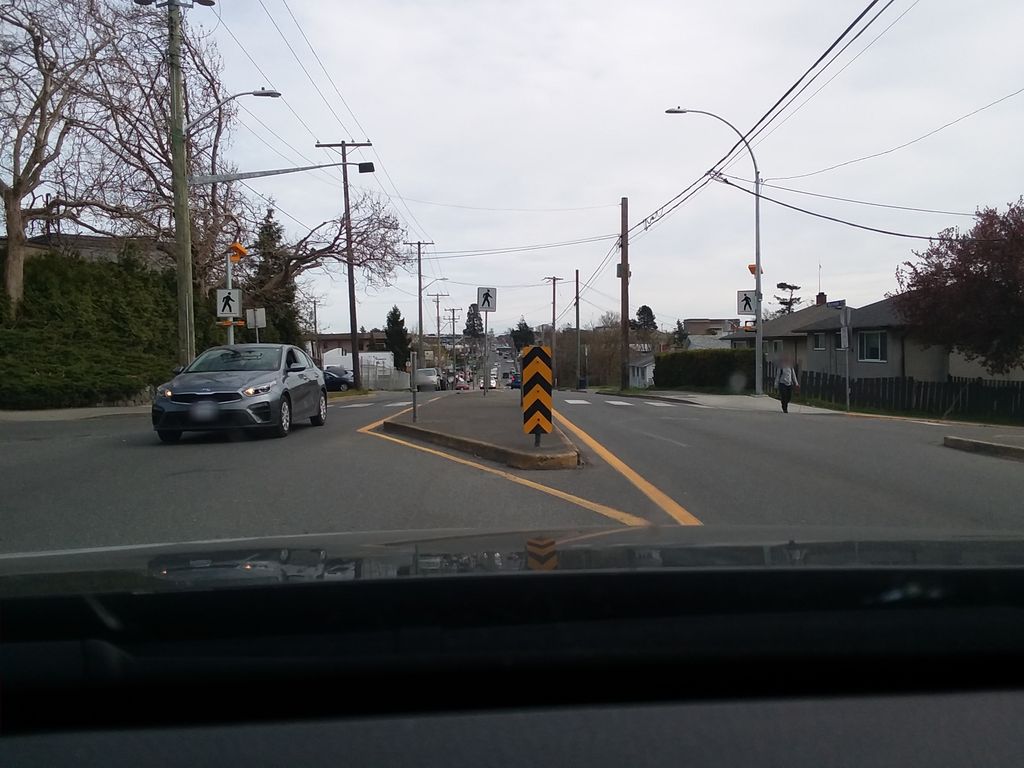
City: victoria